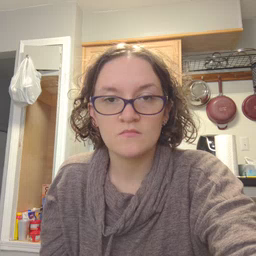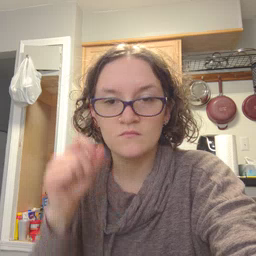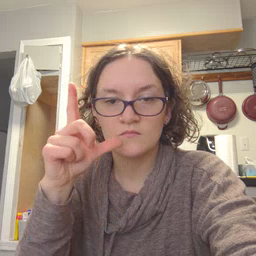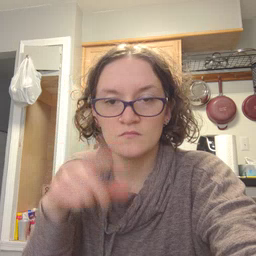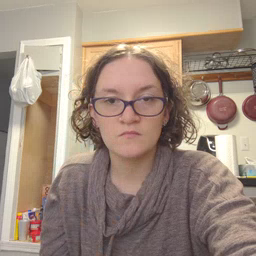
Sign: wake